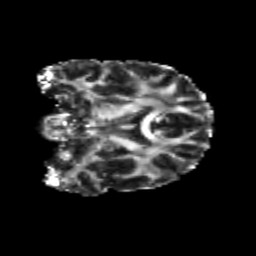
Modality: FA
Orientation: coronal
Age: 23
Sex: female
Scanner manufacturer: siemens
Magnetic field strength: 3 T
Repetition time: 3.5 s
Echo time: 0.104 s